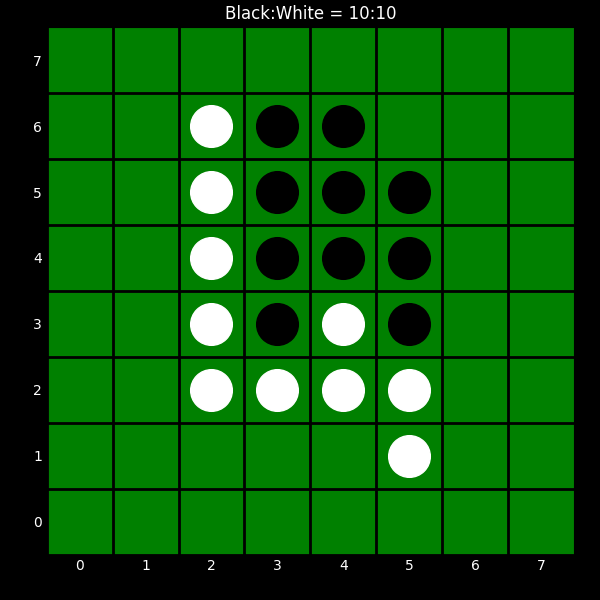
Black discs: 10
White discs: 10